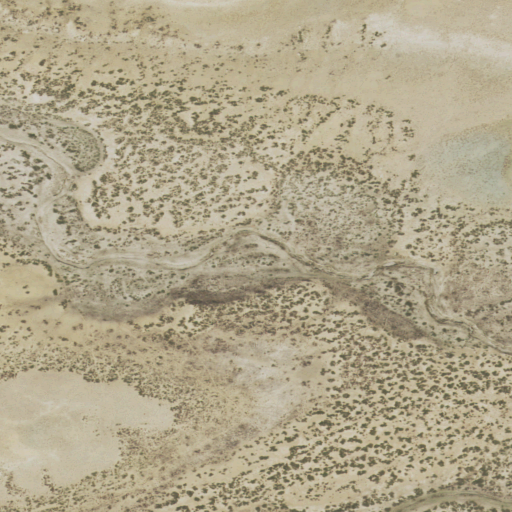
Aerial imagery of valley in Wyoming named Little Bar X Draw containing only shrub